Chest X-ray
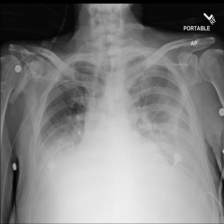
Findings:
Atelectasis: negative
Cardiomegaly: negative
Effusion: positive
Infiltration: negative
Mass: negative
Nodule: negative
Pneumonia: negative
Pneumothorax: negative
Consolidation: negative
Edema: negative
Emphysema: negative
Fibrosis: negative
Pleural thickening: negative
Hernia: negative